Question: I'm trying to set a 10 minute interval in the android 'DialogFragment'(suggested by google), but I really can't find a way to do it.
Here is the fragment class wich shows the dialog:
'''
public class TimePickerFragment extends DialogFragment
implements TimePickerDialog.OnTimeSetListener {
@Override
public Dialog onCreateDialog(Bundle savedInstanceState) {
// Use the current time as the default values for the picker
final Calendar c = Calendar.getInstance();
int hour = c.get(Calendar.HOUR_OF_DAY);
int minute = c.get(Calendar.MINUTE);
// Create a new instance of TimePickerDialog and return it
return new TimePickerDialog(getActivity(), this, hour, minute,
DateFormat.is24HourFormat(getActivity()));
}
public void onTimeSet(TimePicker view, int hourOfDay, int minute) {
String realMinute= "";
switch (minute) {
case 1:
realMinute = "01";
break;
case 2:
realMinute = "02";
break;
case 3:
realMinute = "03";
break;
case 4:
realMinute = "04";
break;
case 5:
realMinute = "05";
break;
case 6:
realMinute = "06";
break;
case 7:
realMinute = "07";
break;
case 8:
realMinute = "08";
break;
case 9:
realMinute = "09";
break;
default:
realMinute = String.valueOf(minute);
break;
}
final String selectedDate = String.valueOf(hourOfDay) + ":" + realMinute;
EditText selectedTimeTxt = (EditText) getActivity().findViewById(R.id.selectedTime);
selectedTimeTxt.setText(selectedDate);
}
'''
Everything works as expected, but what I need is to allow the user to pick only intervals of 10 minutes - for example 1:10, 1:20, 1:30, 1:40 etc...
Is it possible to modify it, or extend it somehow in order to fit my needs? I know that I'm missing a basic point here, but as a newbie I'm not able to spot it.
Here my views are:

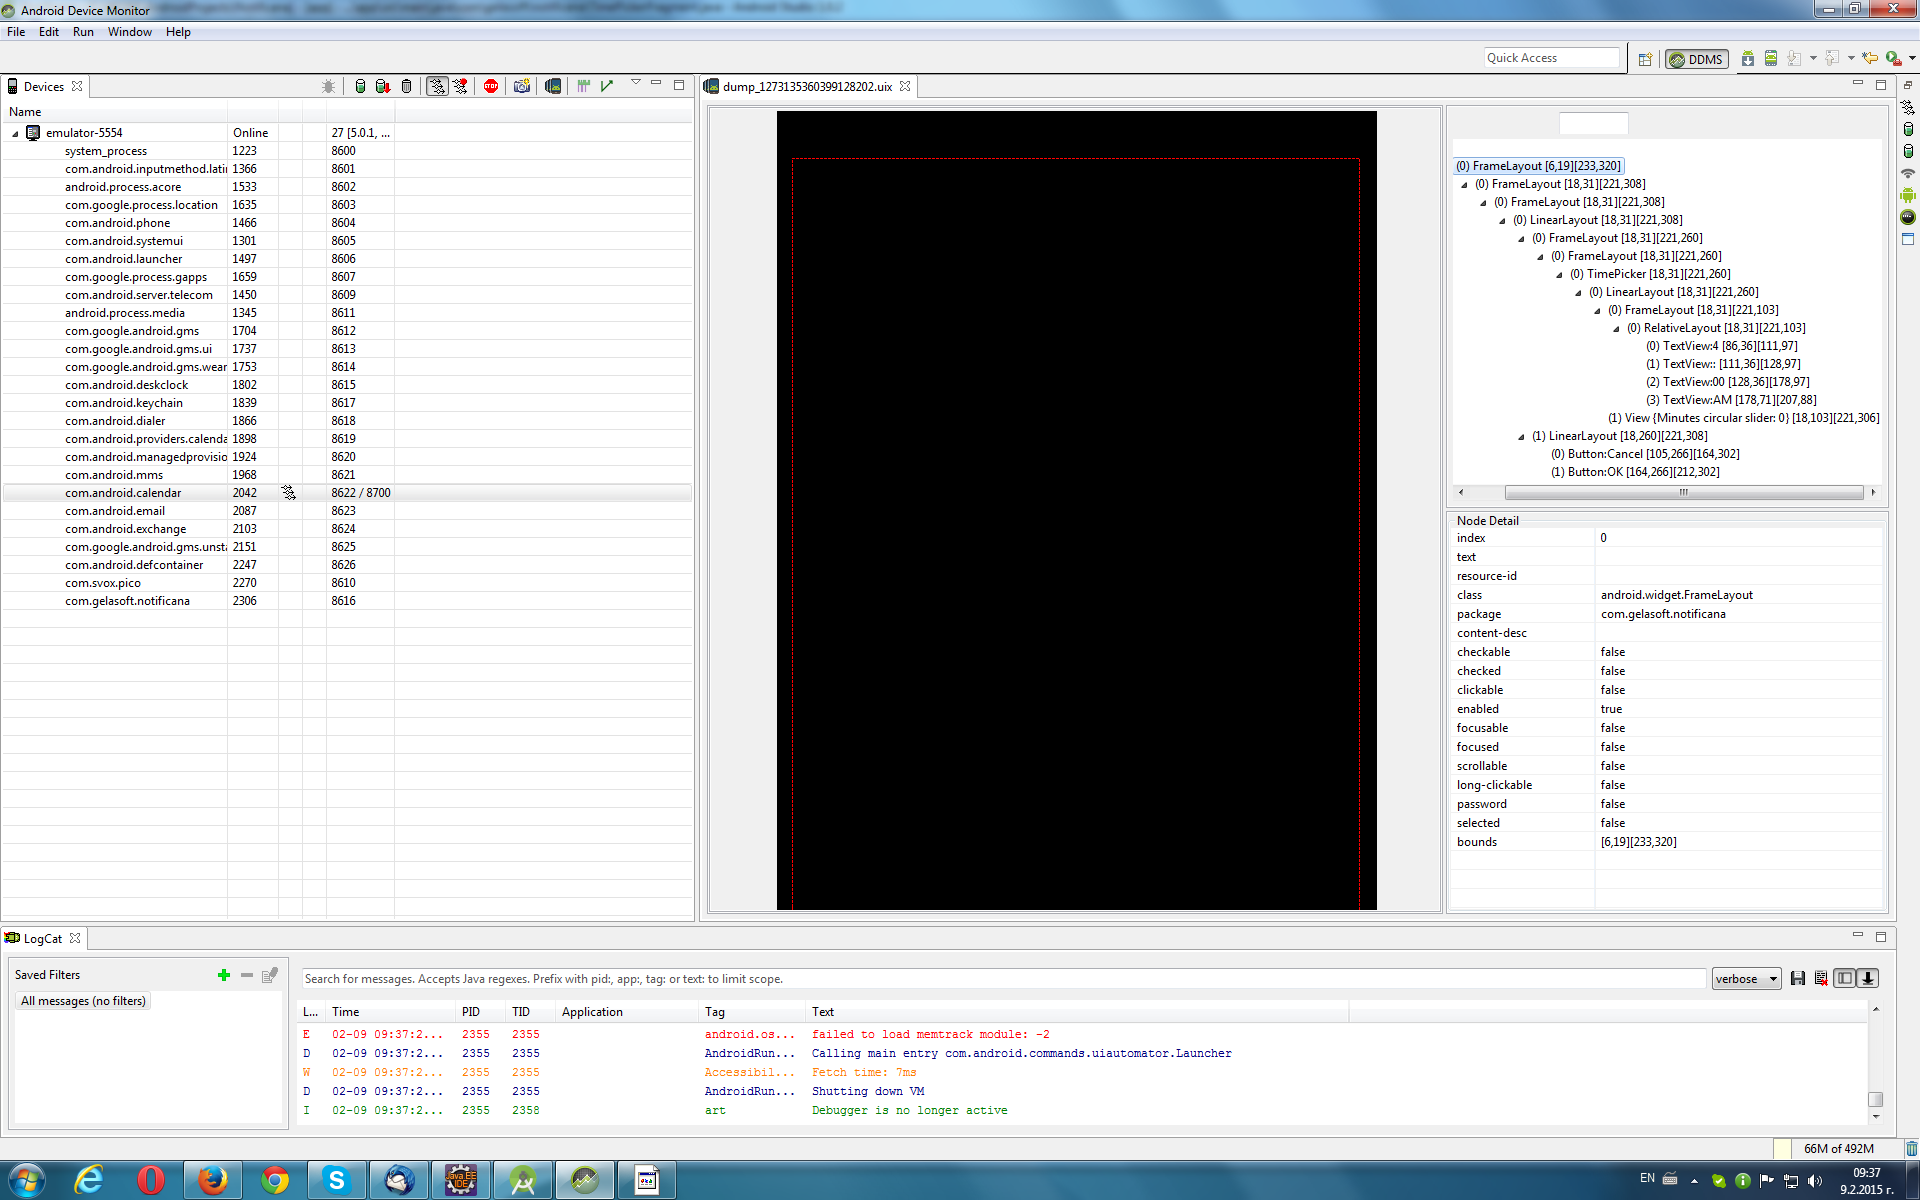
Answer: You can set your own values to the 2nd number picker (the minute number picker), with a call of 'setDisplayedValues'. However you first need to find the 'NumberPicker' view.
Android Device Monitor, has a nice feature of capturing the device's screen and the separate views, so you can find the id (or a path) to your wanted view:

Since your new value array holds 6 values (0...5), you will need to convert the current minutes to , so you don't go out of range.
Here's a complete example:
'''
@Override
public Dialog onCreateDialog(Bundle savedInstanceState) {
final Calendar c = Calendar.getInstance();
int hour = c.get(Calendar.HOUR_OF_DAY);
// Convert current minutes to tens
// 55 = 50, 56 = 00
int minute = c.get(Calendar.MINUTE) / 10;
minute = (minute > 5) ? 0 : minute;
// Create a new instance of TimePickerDialog and return it
final TimePickerDialog tpd = new TimePickerDialog(getActivity(), this, hour, minute,
DateFormat.is24HourFormat(getActivity()));
tpd.setOnShowListener(new DialogInterface.OnShowListener() {
@Override
public void onShow(DialogInterface dialog) {
int tpLayoutId = getResources().getIdentifier("timePickerLayout", "id", "android");
ViewGroup tpLayout = (ViewGroup) tpd.findViewById(tpLayoutId);
ViewGroup layout = (ViewGroup) tpLayout.getChildAt(0);
// Customize minute NumberPicker
NumberPicker minutePicker = (NumberPicker) layout.getChildAt(2);
minutePicker.setDisplayedValues(new String[]{"00", "10", "20", "30", "40", "50"});
minutePicker.setMinValue(0);
minutePicker.setMaxValue(5);
}
});
return tpd;
}
public void onTimeSet(TimePicker view, int hourOfDay, int minute) {
minute = minute * 10;
Toast.makeText(getActivity(), "Selected minute: " + minute, Toast.LENGTH_LONG).show();
}
'''
When using AppCompat theme, the dialog will show a circular slider, which is uncustomizable. However you can tell the dialog to use a newer theme (which won't be a problem because your minSdk is 15):
'''
final TimePickerDialog tpd = new TimePickerDialog(getActivity(),
android.R.style.Theme_Holo_Light_Dialog, this, hour, minute,
DateFormat.is24HourFormat(getActivity()));
'''